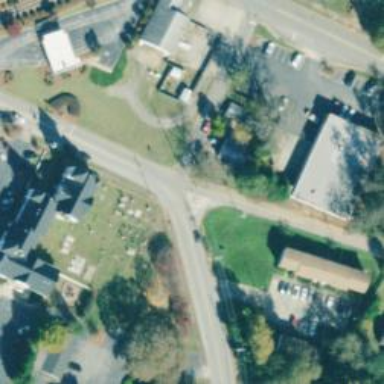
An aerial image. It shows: Road with stop sign.